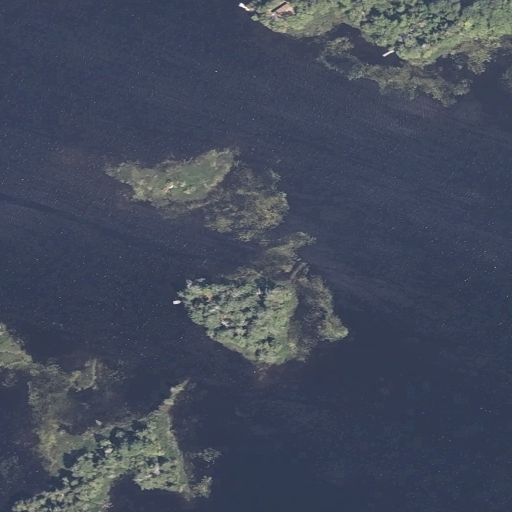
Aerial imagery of island in Maine named Little Sugar Bear Island containing open water, woody wetlands, herbaceous wetlands, open development, and evergreen forest